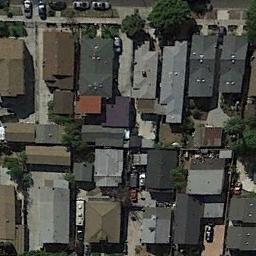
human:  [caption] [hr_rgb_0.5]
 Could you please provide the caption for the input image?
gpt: The dense residential is next to some trees and cars .

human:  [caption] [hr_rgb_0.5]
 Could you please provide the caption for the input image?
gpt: There are many roads and neatly arranged houses and trees and many vehicles in densely populated areas .

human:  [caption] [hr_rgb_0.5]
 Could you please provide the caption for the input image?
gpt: The houses in the residential area are arranged in an arc .

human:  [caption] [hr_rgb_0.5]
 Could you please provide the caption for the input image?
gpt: A dense residential area has lots of houses of different sizes .

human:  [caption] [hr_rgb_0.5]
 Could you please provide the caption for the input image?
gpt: There are some brown and black buildings on dense residential area .